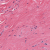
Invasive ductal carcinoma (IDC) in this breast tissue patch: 0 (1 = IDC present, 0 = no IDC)